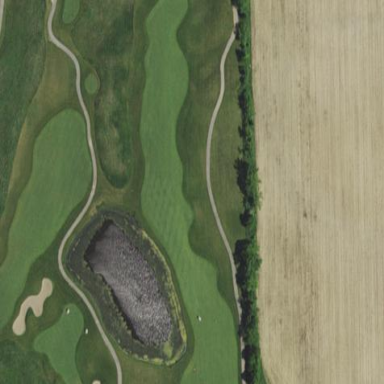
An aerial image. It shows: Golf fairway surrounded by grass.